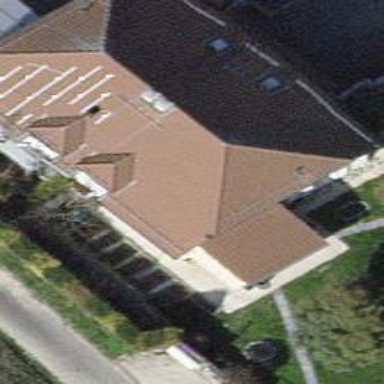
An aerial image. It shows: Residential building.